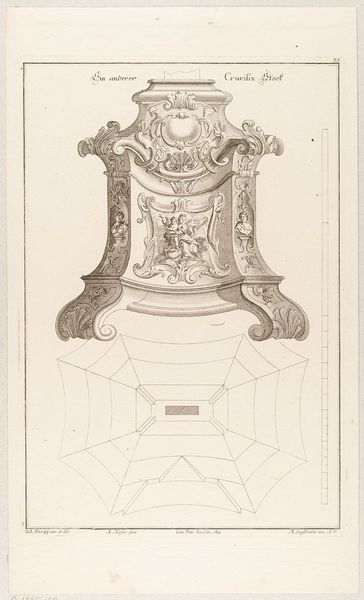
Titel: Grund- und Aufriss eines Kruzifix-Sockels
Künstler: Martin Engelbrecht
Standort: Hamburg
Institution: Museum für Kunst und Gewerbe Hamburg
Schlagwörter: säule, zeichnung, ornament, architektur, mensch, rokoko, brunnen, engel, skulptur, schrift, grafik, graphik, kartusche, dekor, ornamente, stuck, plastik, fotografie, photographie, druckgraphik, druckgrafik, stich, entwurf, kunstgewerbe, wappen, laubwerk, blattwerk, kupferstich, kunsthandwerk, netz, bauplan, stele, kirchenausstattung, bildhauerkunst, spinnennetz, bandelwerk, reproduktionen, bauelement, industriedesign, druckerzeugnisse, ornamentstich, vorlageblätter